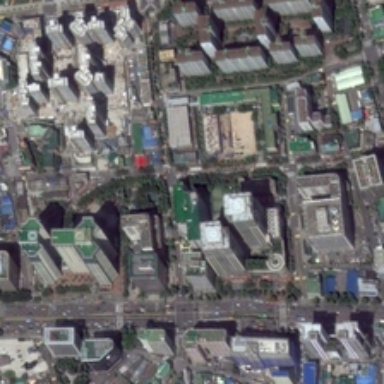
Many buildings and green trees are in a commercial area .